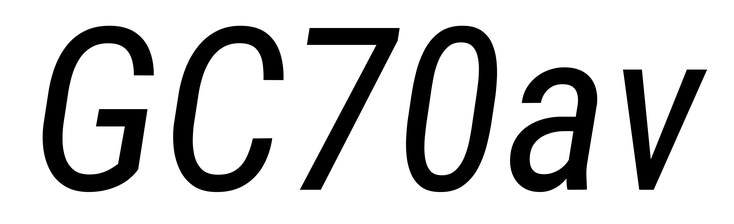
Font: Roboto-Italic_Condensed_Italic